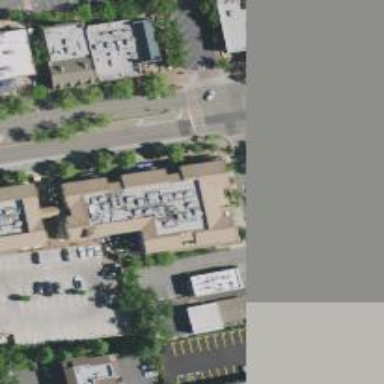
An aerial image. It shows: Healthcare clinic.